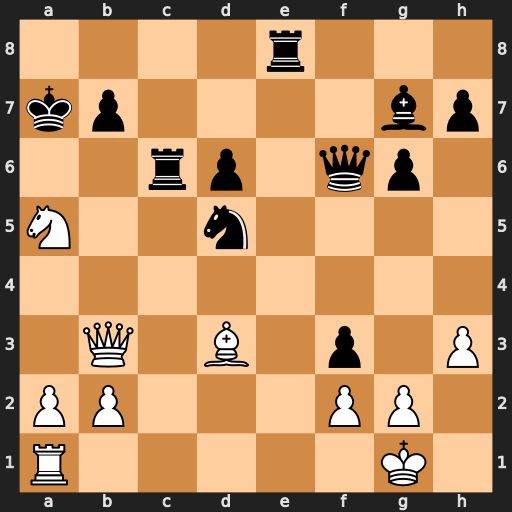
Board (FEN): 4r3/kp4bp/2rp1qp1/N2n4/8/1Q1B1p1P/PP3PP1/R5K1
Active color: w
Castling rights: -
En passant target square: -
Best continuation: Qxb7#